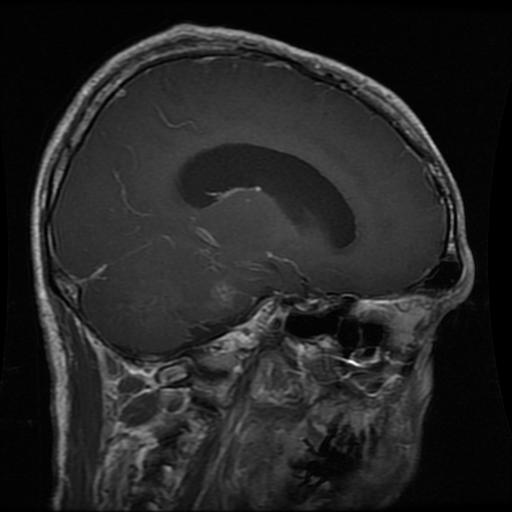
Label: glioma